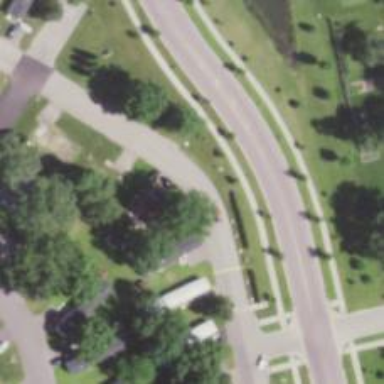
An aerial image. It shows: Asphalt road designated as living street.